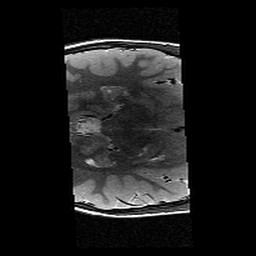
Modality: T2w
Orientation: axial
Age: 9
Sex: male
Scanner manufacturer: siemens
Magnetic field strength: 3 T
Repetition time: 9.23 s
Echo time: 0.067 s